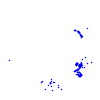
Particle: pion